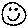
Label: smiley face